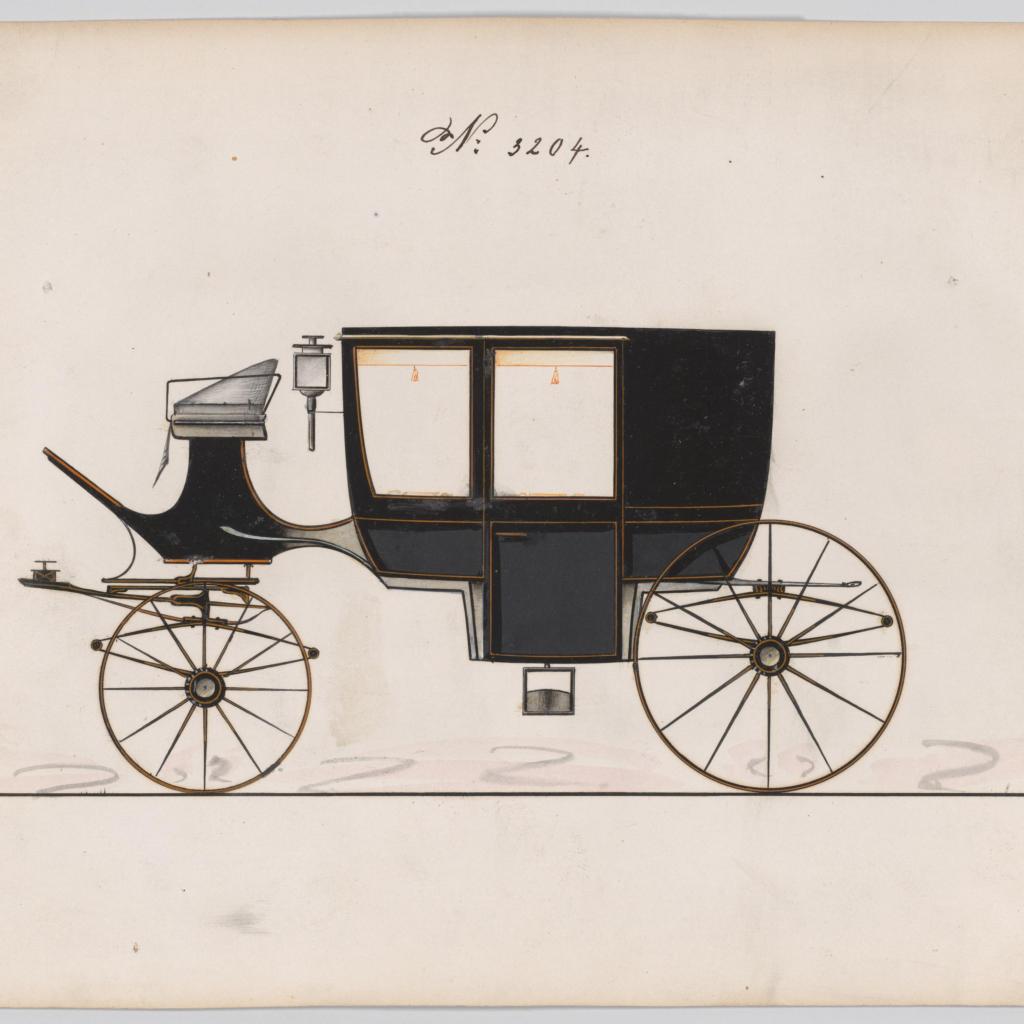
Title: Design for Glass Panel Coach, no. 3204
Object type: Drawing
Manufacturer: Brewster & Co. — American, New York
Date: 1876
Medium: Graphite, pen and black ink, watercolor and gouache with gum arabic
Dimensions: sheet: 7 x 9 5/8 in. (17.8 x 24.4 cm)
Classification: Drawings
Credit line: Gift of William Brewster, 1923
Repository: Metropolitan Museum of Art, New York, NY